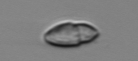
Label: Katodinium_or_Torodinium